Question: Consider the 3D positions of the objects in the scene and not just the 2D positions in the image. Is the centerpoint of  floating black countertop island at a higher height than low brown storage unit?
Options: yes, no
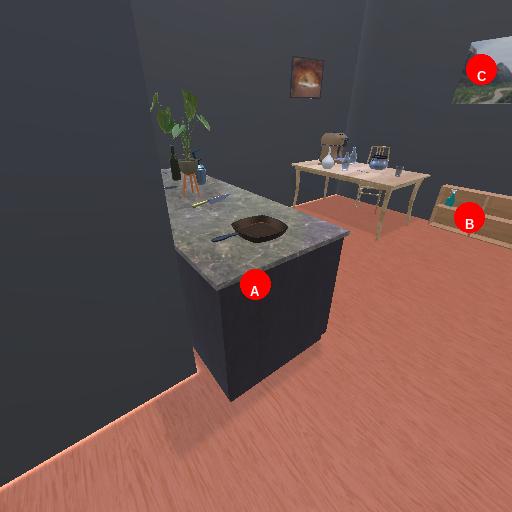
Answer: yes